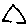
Label: triangle